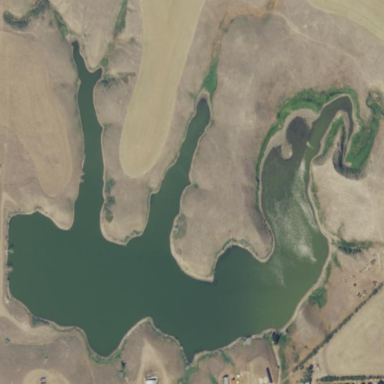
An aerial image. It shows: Reservoir.